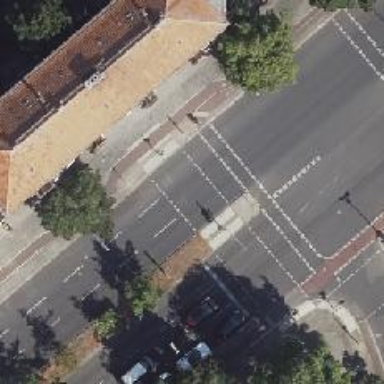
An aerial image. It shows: Road crossing with traffic signals.